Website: bh-photo
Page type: delivery-shipping
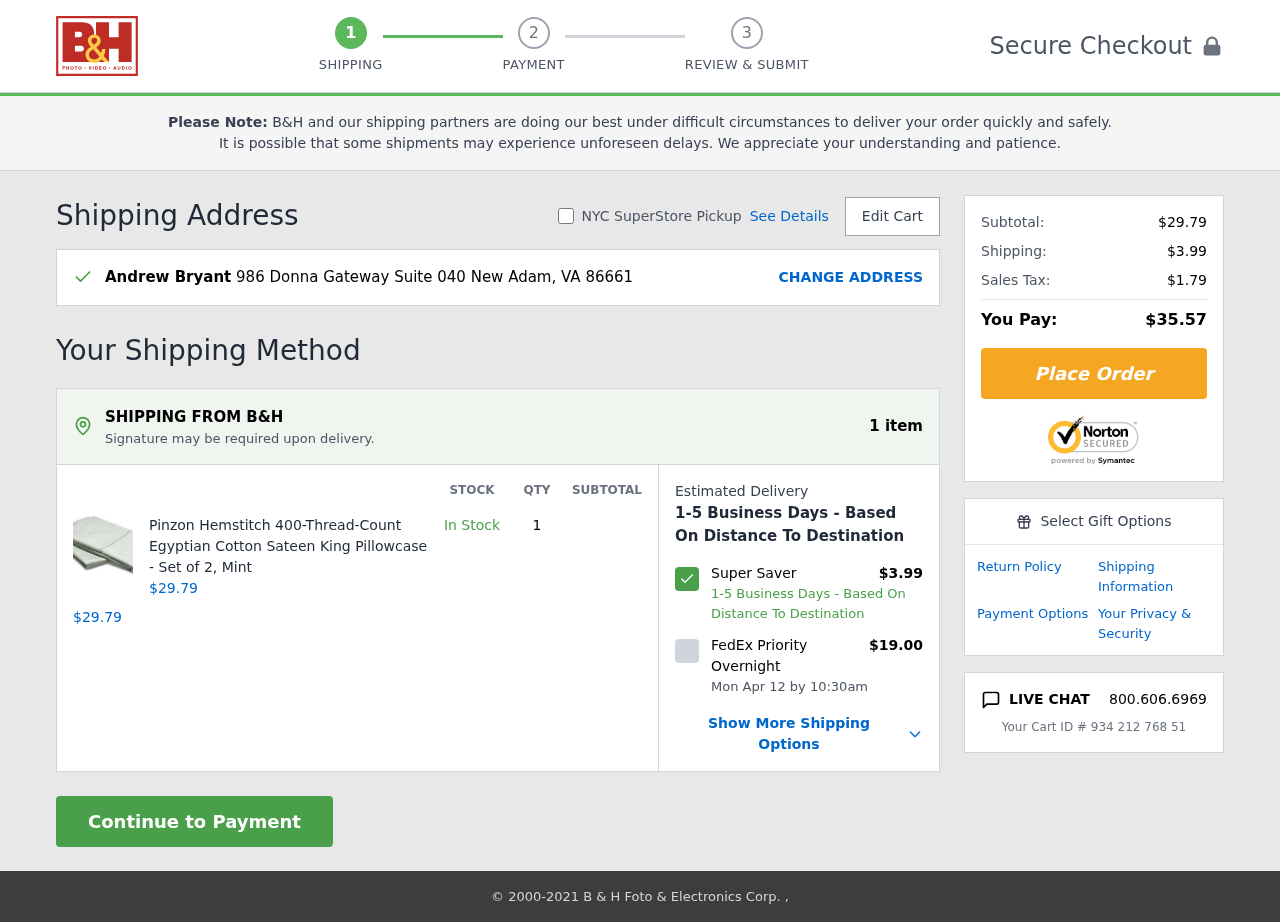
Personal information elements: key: PII_FULLNAME
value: Andrew Bryant
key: PII_STREET
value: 986 Donna Gateway Suite 040
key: PII_CITY_STATE_ZIP
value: New Adam, VA 86661
Product elements: key: PRODUCT1_NAME
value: Pinzon Hemstitch 400-Thread-Count Egyptian Cotton Sateen King Pillowcase - Set of 2, Mint
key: PRODUCT1_PRICE
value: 29.79
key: PRODUCT1_QUANTITY
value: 1
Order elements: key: ORDER_NUM_ITEMS
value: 1 item
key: ORDER_SUBTOTAL2
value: $29.79
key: ORDER_SHIPPING_COST
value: $3.99
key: ORDER_DELIVERY_DATE
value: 1-5 Business Days - Based On Distance To Destination
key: ORDER_SUBTOTAL
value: $29.79
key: ORDER_SHIPPING_COST2
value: $3.99
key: ORDER_TAX
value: $1.79
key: ORDER_TOTAL
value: $35.57
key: ORDER_CART_ID
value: Your Cart ID # 934 212 768 51